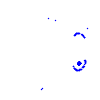
Particle: electron